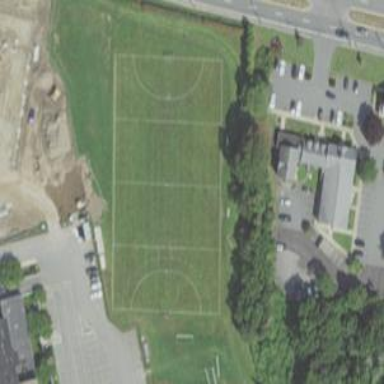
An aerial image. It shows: Lacrosse pitch for sports and leisure activities.